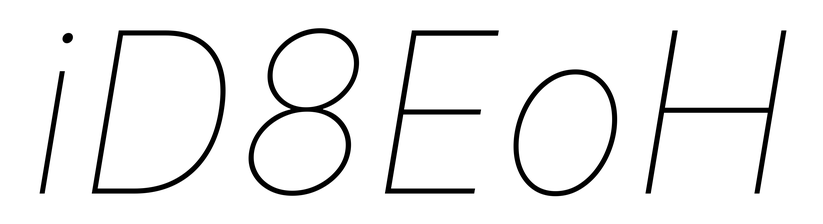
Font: Inter-Italic_Thin_Italic